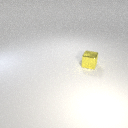
small yellow metal cube